Field crop: maize
Growth stage: 2
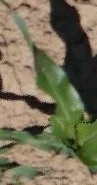
Species: maize